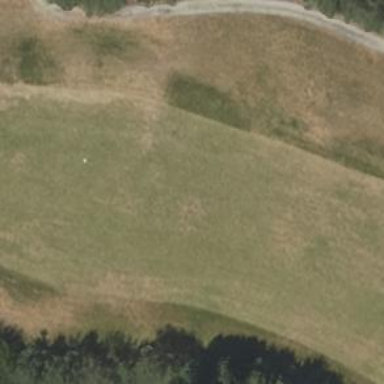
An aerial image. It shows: Golf hole.